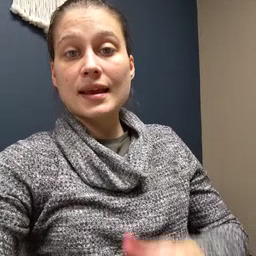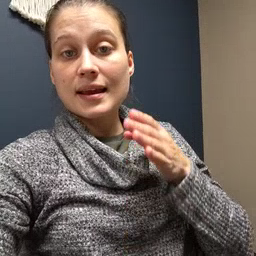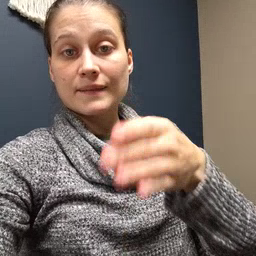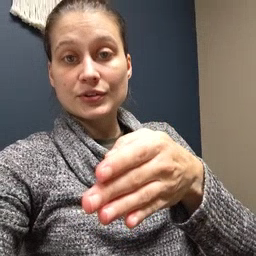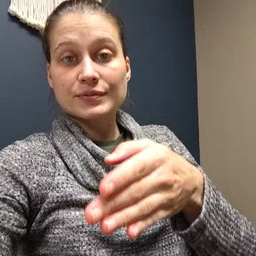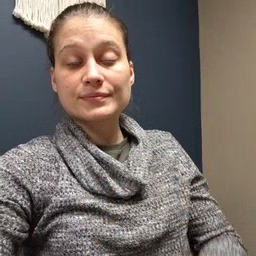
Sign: after